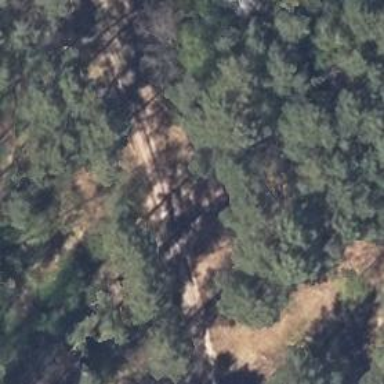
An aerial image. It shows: Track with very rough surface.